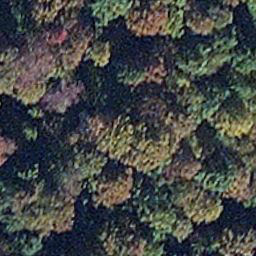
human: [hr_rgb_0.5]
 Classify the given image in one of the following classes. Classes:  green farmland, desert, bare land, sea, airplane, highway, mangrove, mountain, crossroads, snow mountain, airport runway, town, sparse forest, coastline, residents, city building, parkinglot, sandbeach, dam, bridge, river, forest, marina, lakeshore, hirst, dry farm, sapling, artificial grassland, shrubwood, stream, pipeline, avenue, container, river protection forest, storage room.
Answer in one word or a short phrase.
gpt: mangrove